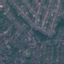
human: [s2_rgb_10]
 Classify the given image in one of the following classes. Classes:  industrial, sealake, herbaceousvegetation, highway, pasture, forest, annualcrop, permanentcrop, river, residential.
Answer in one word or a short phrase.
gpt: Residential